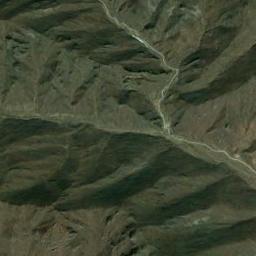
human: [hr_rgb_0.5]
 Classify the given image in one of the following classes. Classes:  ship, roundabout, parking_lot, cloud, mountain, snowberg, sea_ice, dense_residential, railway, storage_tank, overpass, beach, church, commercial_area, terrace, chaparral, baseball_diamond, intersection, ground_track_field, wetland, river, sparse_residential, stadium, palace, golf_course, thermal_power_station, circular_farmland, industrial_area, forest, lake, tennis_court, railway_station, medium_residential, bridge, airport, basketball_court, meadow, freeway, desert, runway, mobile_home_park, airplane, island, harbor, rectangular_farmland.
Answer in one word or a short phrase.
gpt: mountain